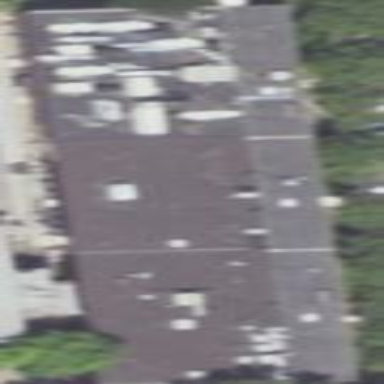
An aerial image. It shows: Building.